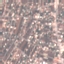
Land use / land cover: Residential